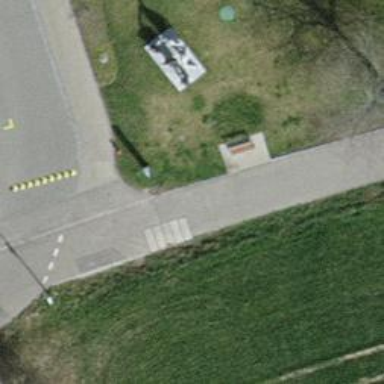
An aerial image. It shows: Brown bench in the vicinity.